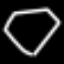
Label: diamond